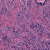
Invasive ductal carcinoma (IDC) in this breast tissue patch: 1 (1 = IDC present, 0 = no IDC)